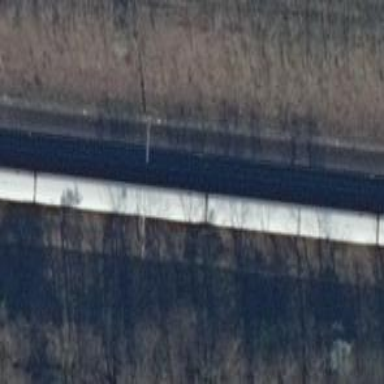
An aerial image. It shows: Milestone along the railway track with catenary mast.